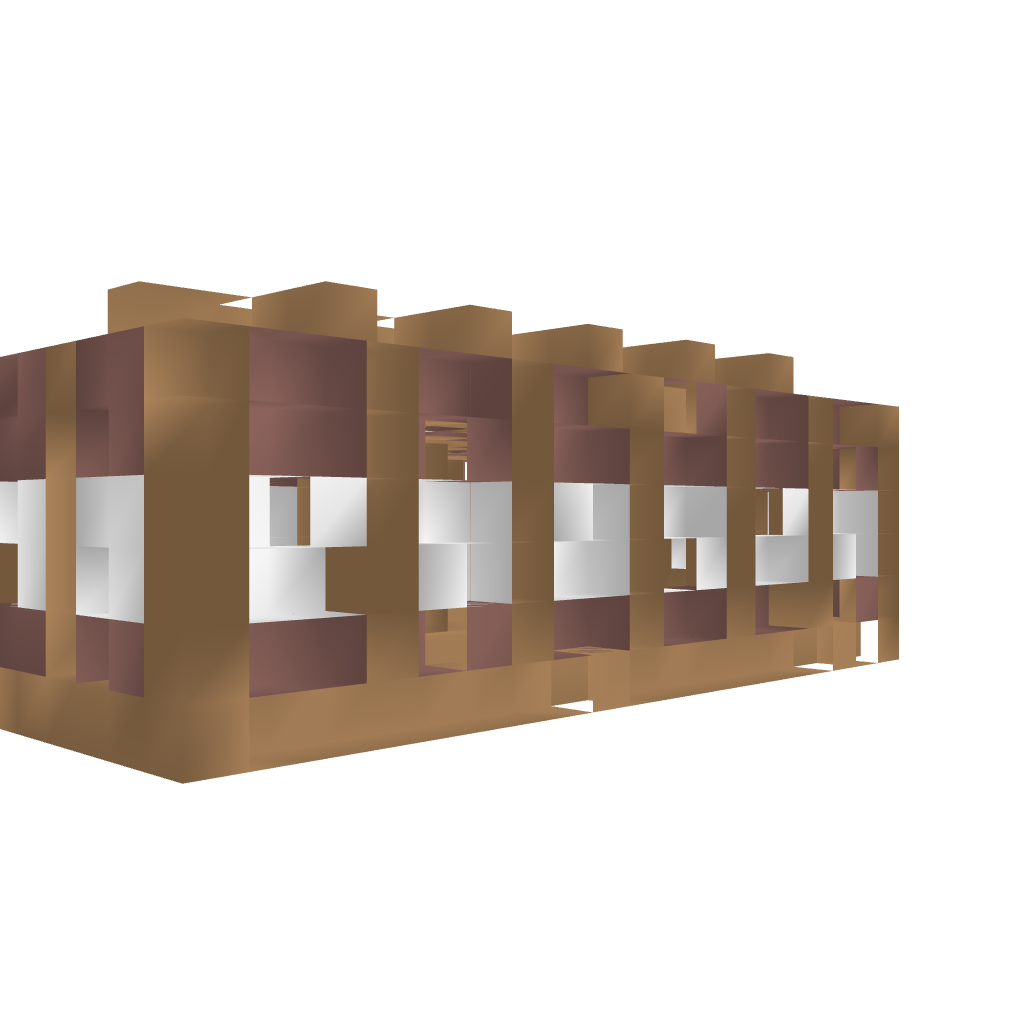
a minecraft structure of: House bad low quality